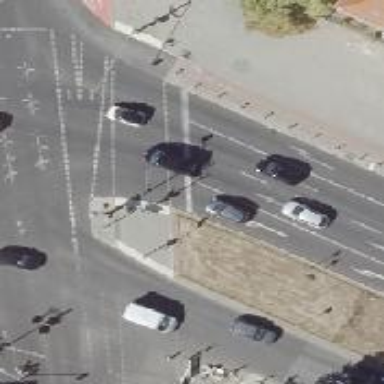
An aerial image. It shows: Crossing with traffic signals.